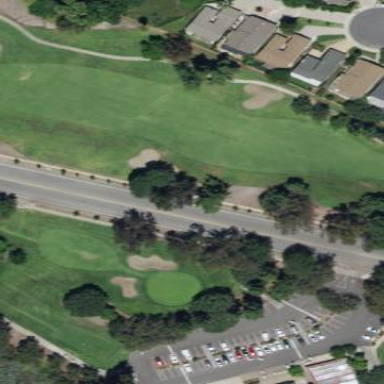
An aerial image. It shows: Scenic golf fairway.